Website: bh-photo
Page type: cart
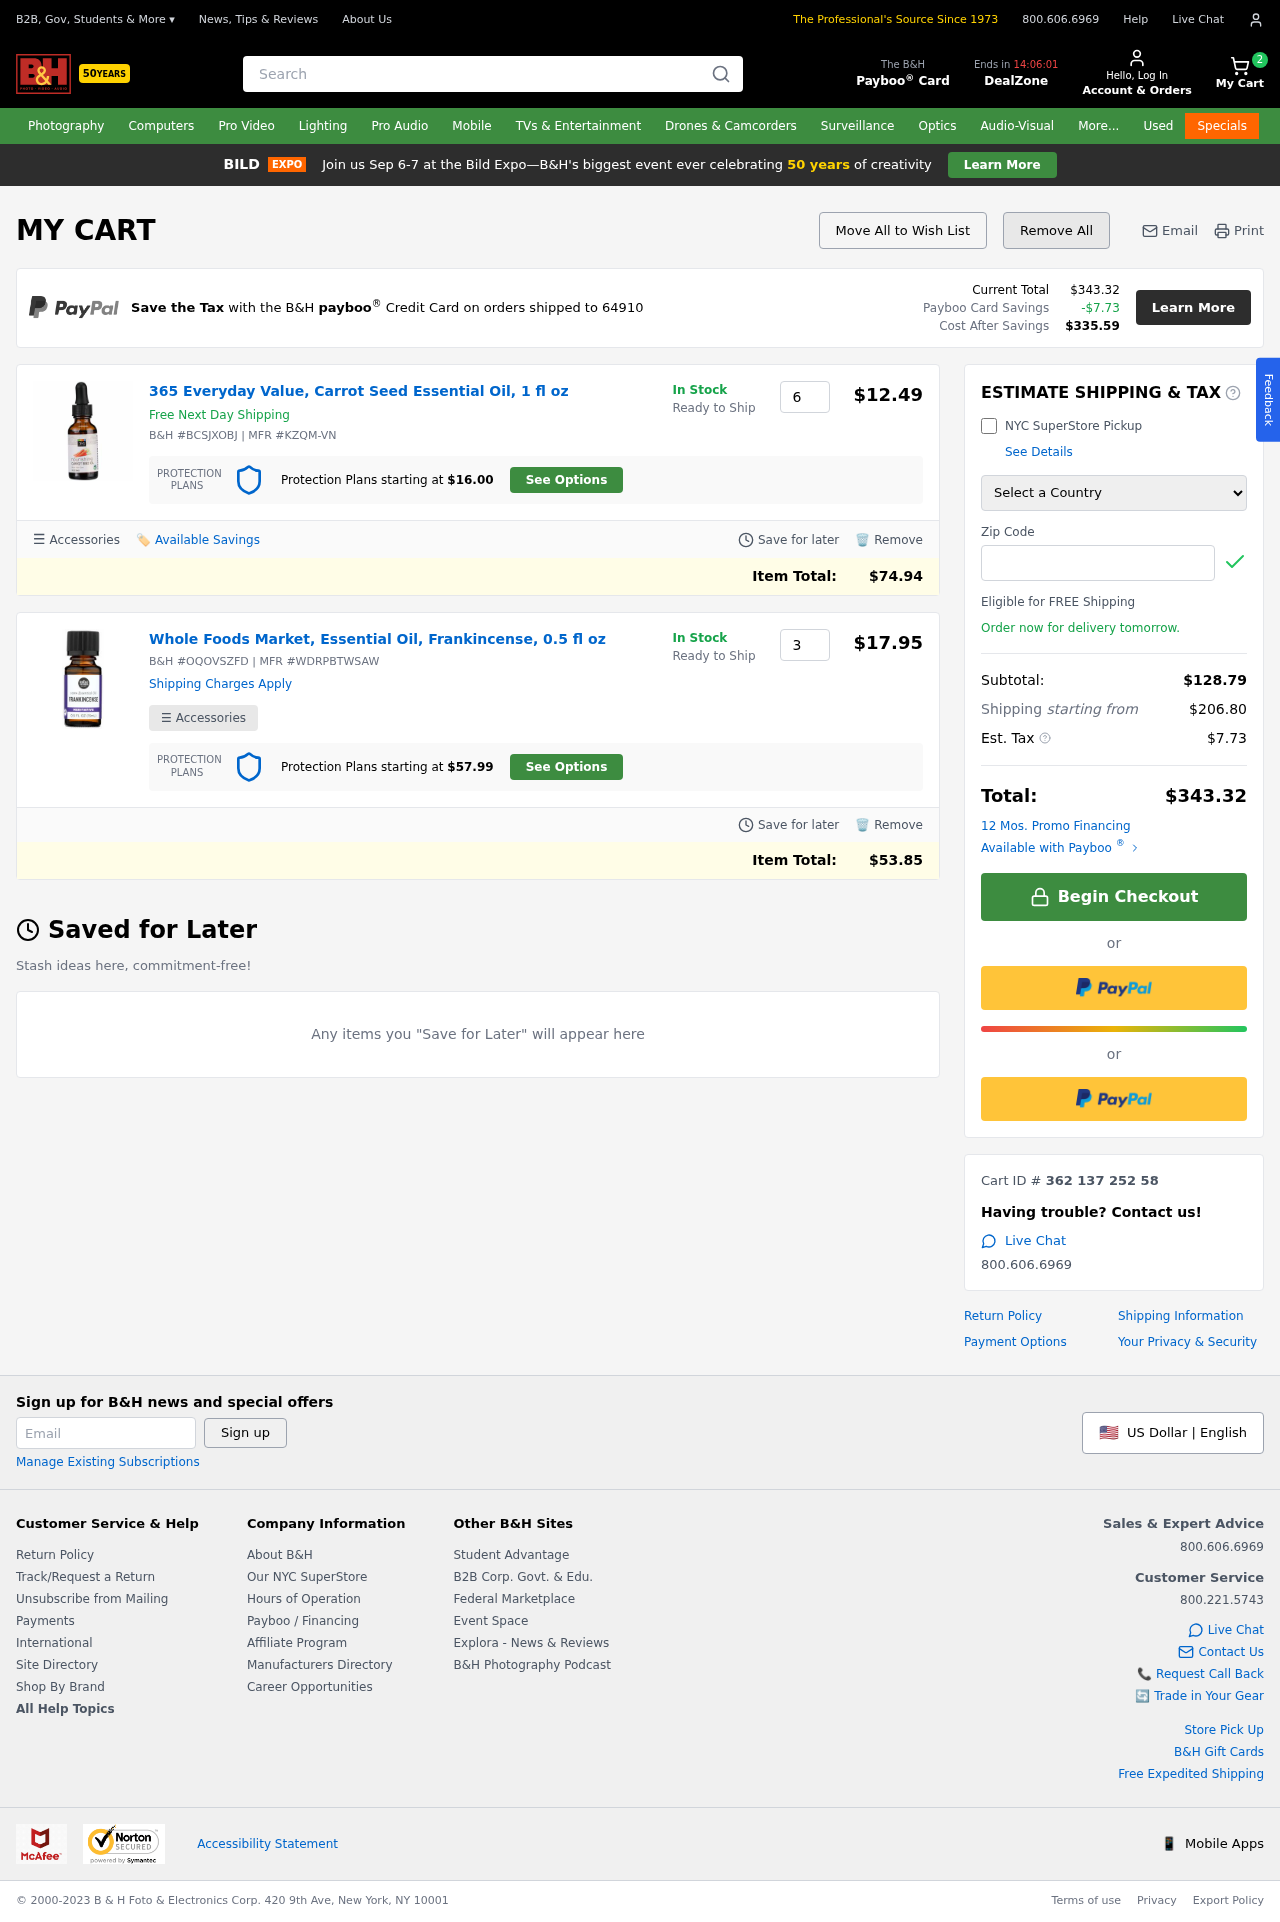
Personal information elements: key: PII_COUNTRY
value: United States
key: PII_POSTCODE
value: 64910
Product elements: key: PRODUCT1_NAME
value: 365 Everyday Value, Carrot Seed Essential Oil, 1 fl oz
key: PRODUCT1_PRICE
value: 12.49
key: PRODUCT1_QUANTITY
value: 6
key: PRODUCT2_NAME
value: Whole Foods Market, Essential Oil, Frankincense, 0.5 fl oz
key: PRODUCT2_PRICE
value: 17.95
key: PRODUCT2_QUANTITY
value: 3
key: PRODUCT1_ITEM_TOTAL
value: $74.94
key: PRODUCT2_ITEM_TOTAL
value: $53.85
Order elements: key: ORDER_NUM_ITEMS
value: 2
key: ORDER_TOTAL
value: $343.32
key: ORDER_TAX
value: -$7.73
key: ORDER_TAX
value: $7.73
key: ORDER_TOTAL_AFTER_SAVINGS
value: $335.59
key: ORDER_SUBTOTAL
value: $128.79
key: ORDER_SHIPPING_COST
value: $206.80
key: ORDER_ID
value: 362 137 252 58
Search elements: key: HEADER_SEARCH
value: Search